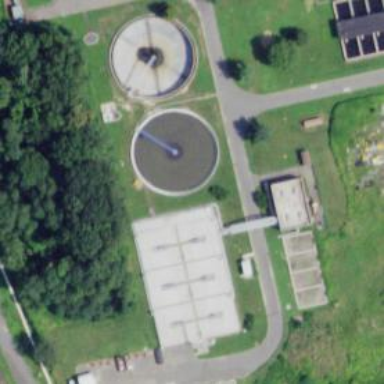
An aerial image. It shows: Body of wastewater.